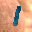
Label: 1